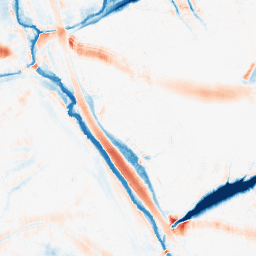
Category: morphological
Decomposition family: morphological_ellipse
Decomposition parameters: operation: average
width: 30
height: 20
Upsampling method: quintic
Upsampling parameters: scale: 4
Upsampling scale: 4